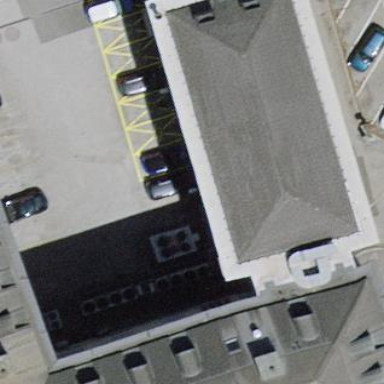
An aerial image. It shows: Office building.